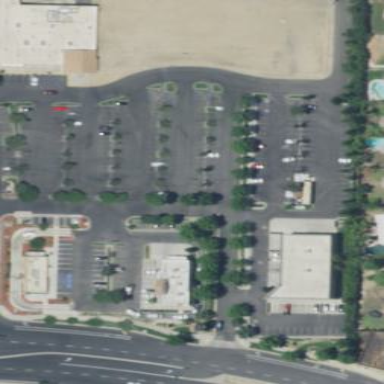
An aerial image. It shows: Parking area with asphalt surface.